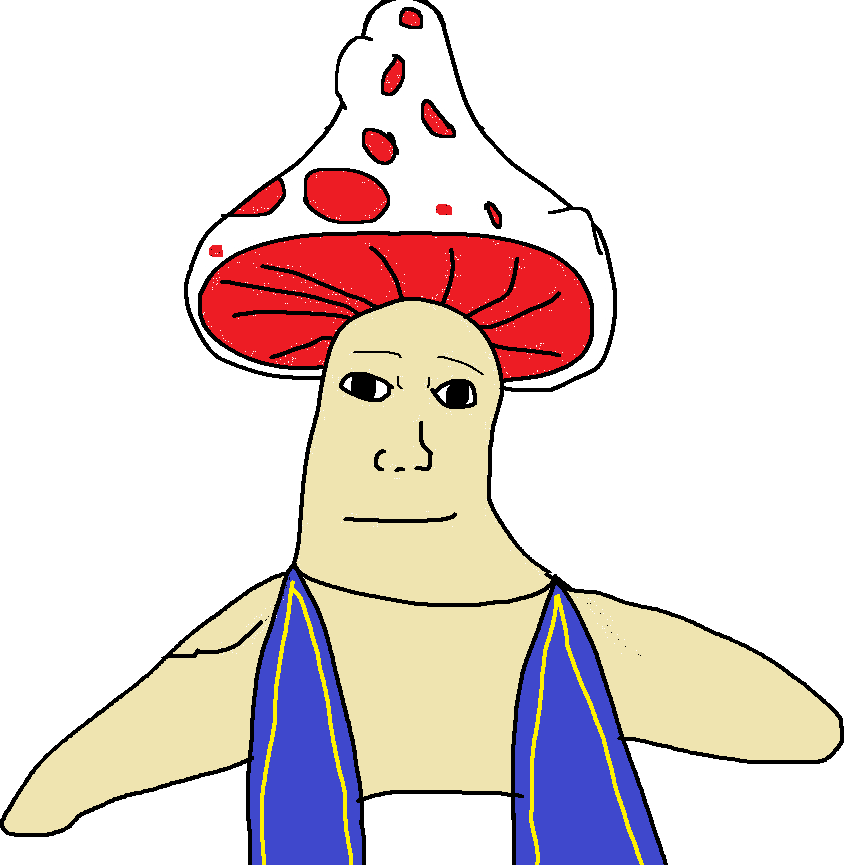
Label: 5_Shroomjak